Field crop: tomato
Growth stage: 1
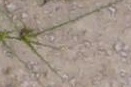
Species: cyperus